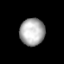
Tissue: lung
Cell type: Fibroblasts
Senescence score: 0.5675
Nuclear area (px): 662
Mean DAPI intensity: 174.672